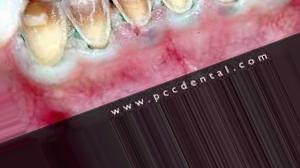
Condition: Tooth Discoloration